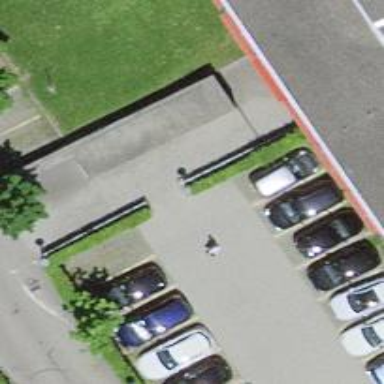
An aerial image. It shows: Parking aisle with paving stones.